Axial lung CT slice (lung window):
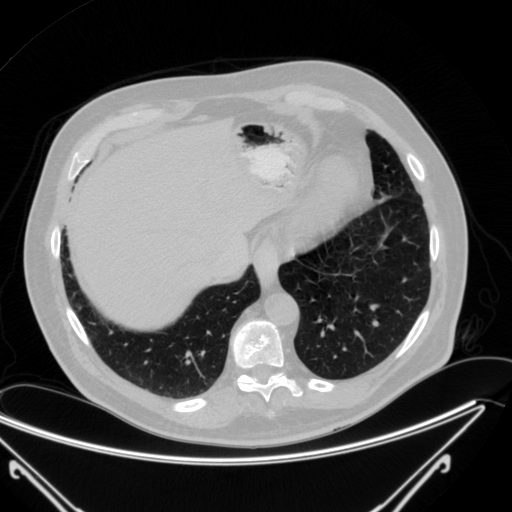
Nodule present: no